Question: I am trying to achieve a differently colored border at the bottom of my 'div', but without the diagonal edges like so:

I have looked into the ':before' selector, but I couldn't get it to work. How can one achieve this in css. I prefer to be IE7 compatible as well.
Here is a small fiddle that I've created. <URL>
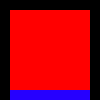
Answer: <URL>
HTML:
'''
<div class="bordered">Hey Hey Hey</div>
'''
CSS:
'''
.bordered {
background-color: red;
border: 5px solid blue;
padding-bottom: 10px;
margin-bottom: 10px;
margin-top: 15px;
width:100px;
position:relative;
}
.bordered:before {
position:absolute;
bottom:-5px; left:0; right:0;
content:" ";
color: transparent;
border-bottom: 5px solid lime;
}
'''
Pseudo-elements aren't supported by IE7. There's a fantastic polyfill called <URL> , or you can add an additional '<span>' element and follow the method below:
---
<URL>
HTML:
'''
<div class="bordered">Hey Hey Hey<span></span></div>
'''
CSS:
'''
.bordered {
background-color: red;
border: 5px solid blue;
padding-bottom: 10px;
margin-bottom: 10px;
margin-top: 15px;
width:100px;
position:relative;
}
.bordered span {
position:absolute;
bottom:-5px; left:0; right:0;
border-bottom: 5px solid lime;
}
'''